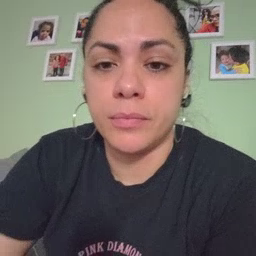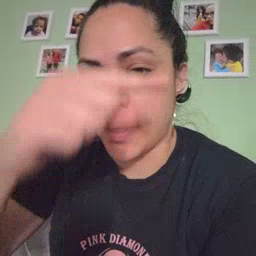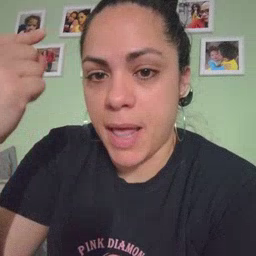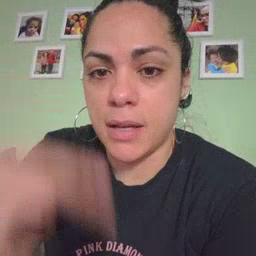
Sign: black